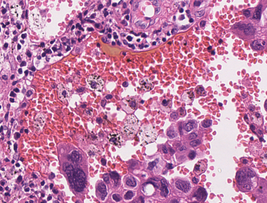
Tumor epithelial tissue: yes
Tumor-associated stroma tissue: yes
Normal tissue: no